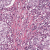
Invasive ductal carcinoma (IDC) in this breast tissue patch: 1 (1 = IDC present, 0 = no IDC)